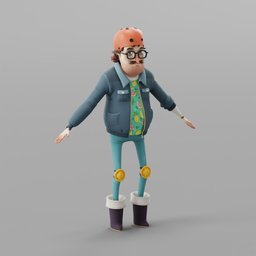
Label: people